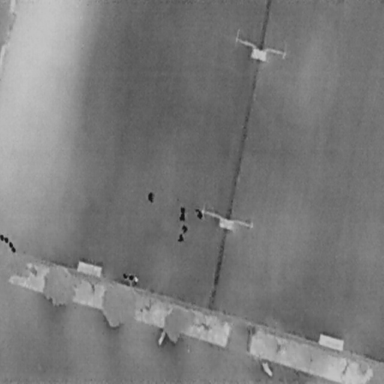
There are six People in the infrared image.